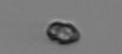
Label: Heterocapsa_rotundata